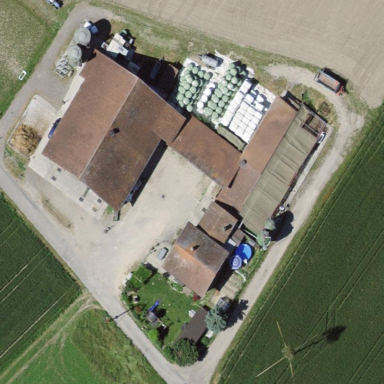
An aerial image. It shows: Farmyard area.